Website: apple-inc
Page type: account-selection
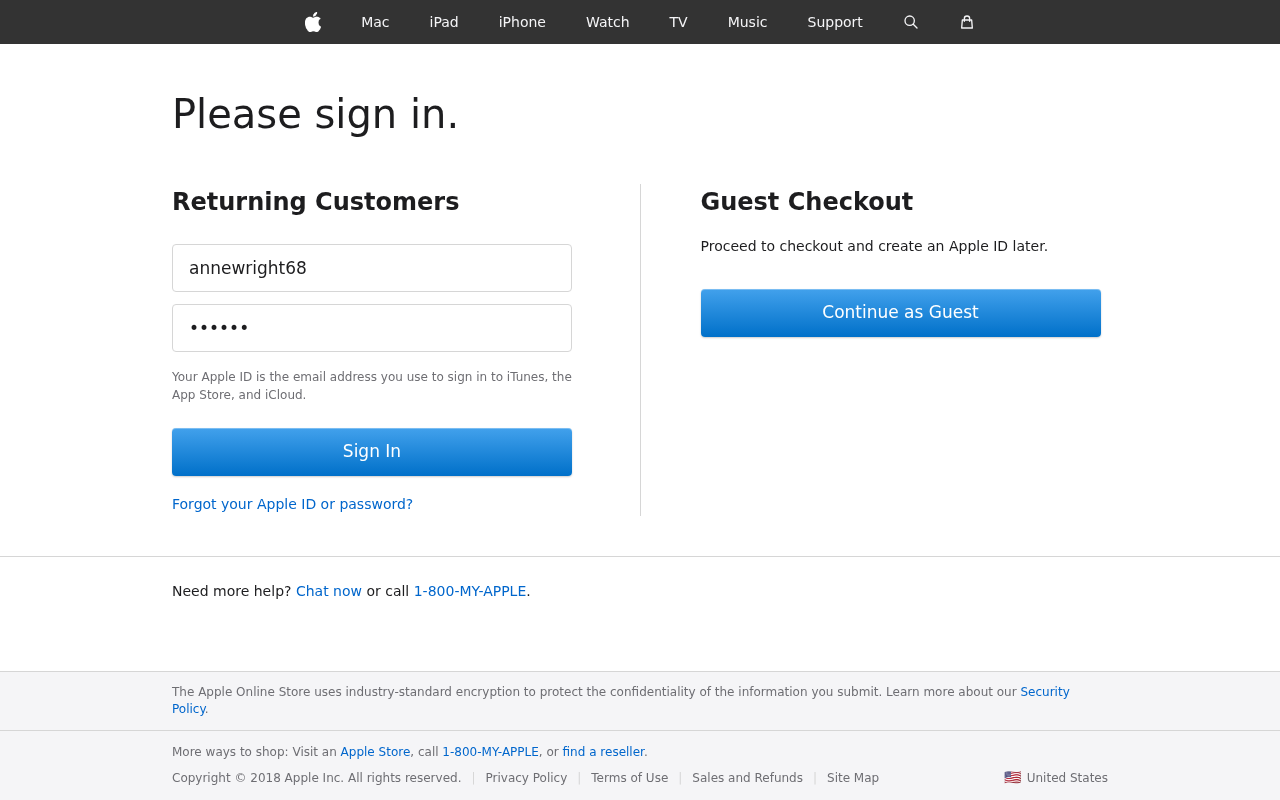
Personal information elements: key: PII_LOGIN_USERNAME
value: annewright68